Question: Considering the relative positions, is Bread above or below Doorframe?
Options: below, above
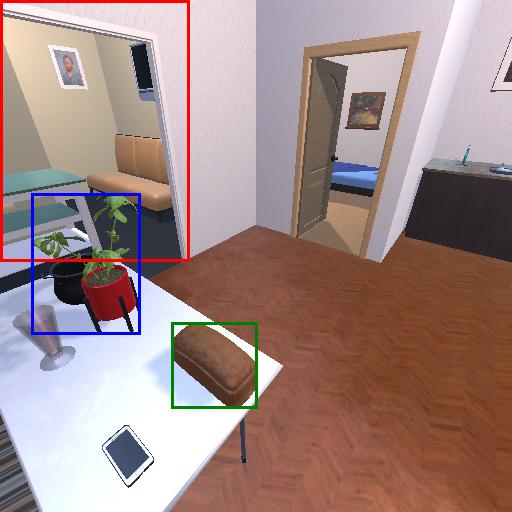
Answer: below